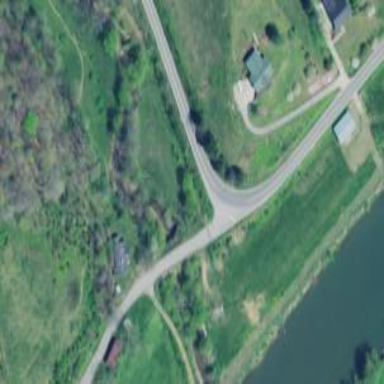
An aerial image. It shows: Primary highway.